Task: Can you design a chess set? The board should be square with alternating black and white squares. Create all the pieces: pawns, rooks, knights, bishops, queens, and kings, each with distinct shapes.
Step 1383:
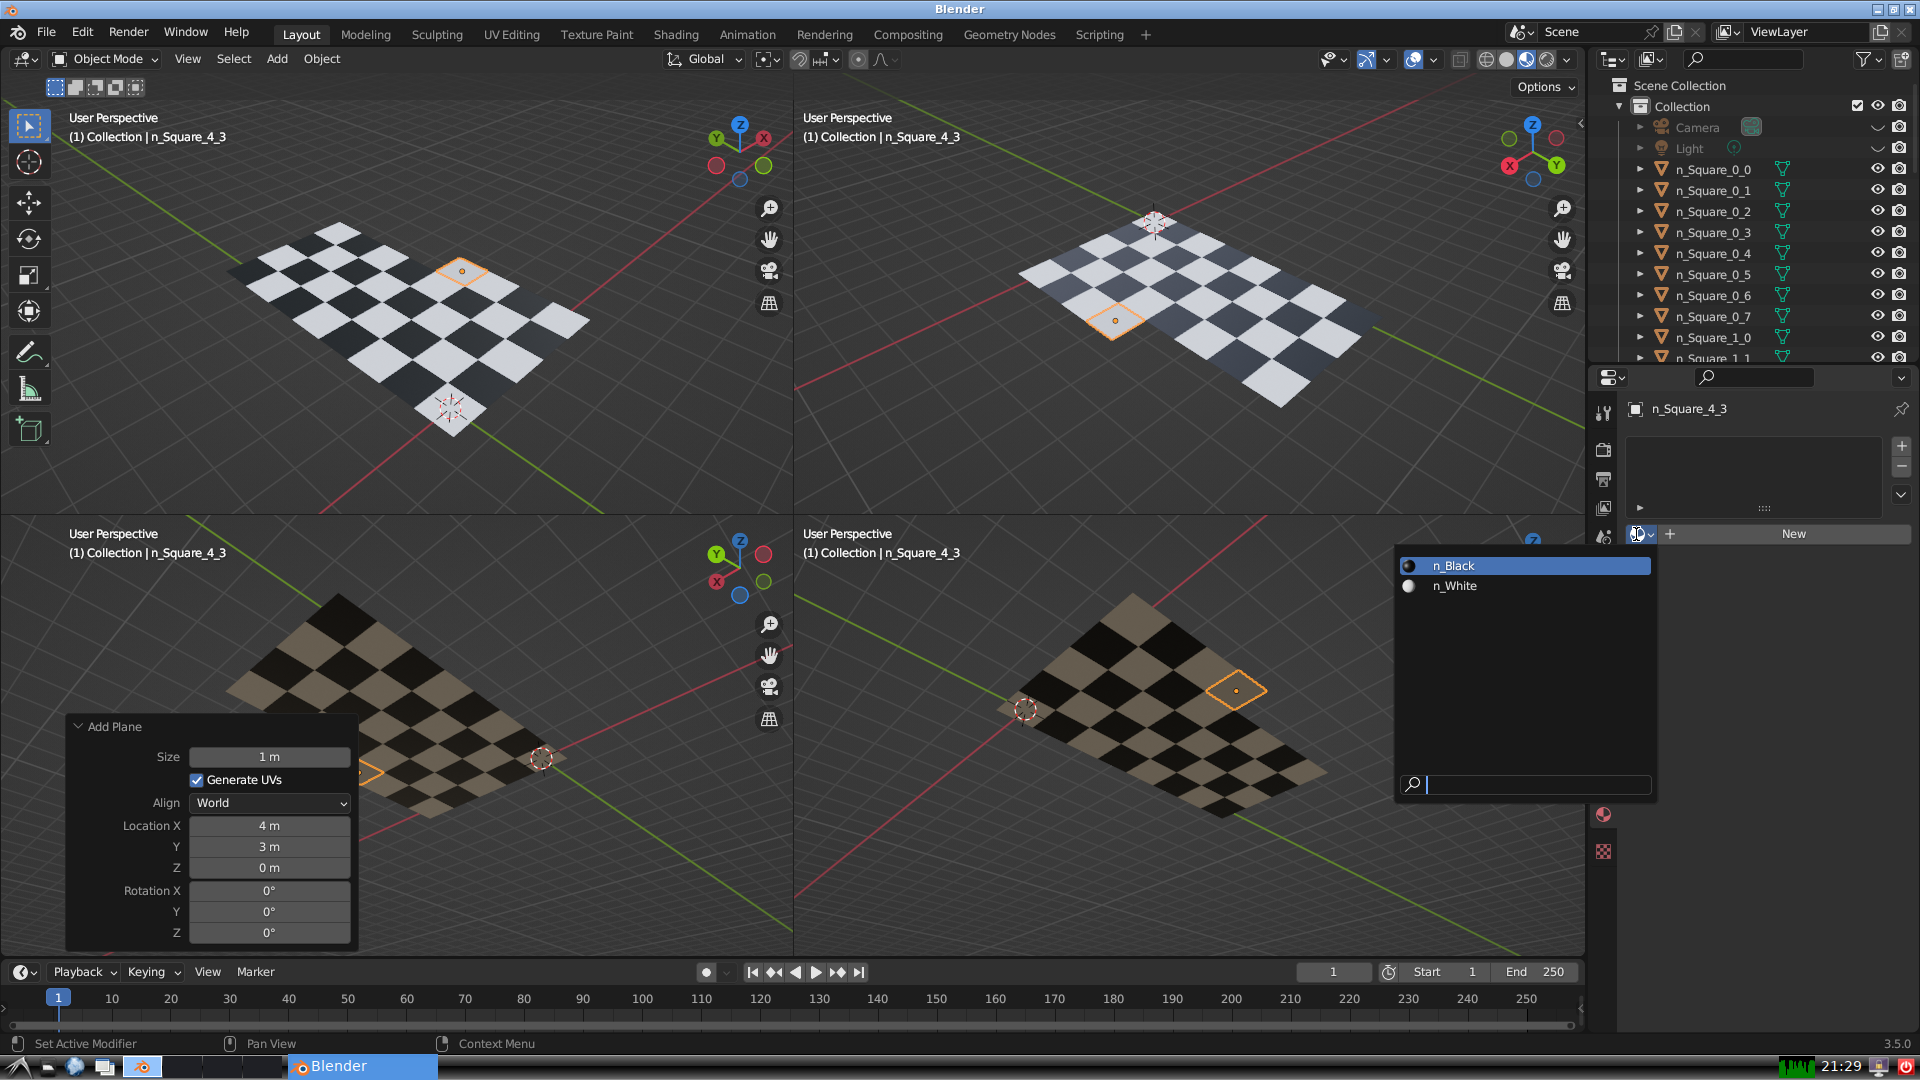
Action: input_text: n_Black